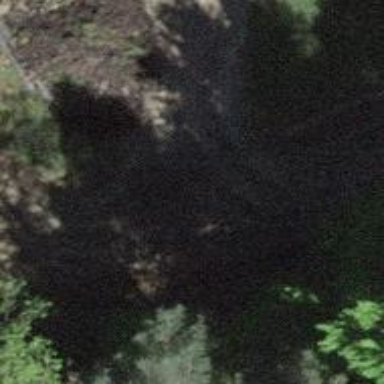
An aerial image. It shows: Track with grade 2 tracktype.